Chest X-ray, AP view. Patient: 11 years old, sex F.
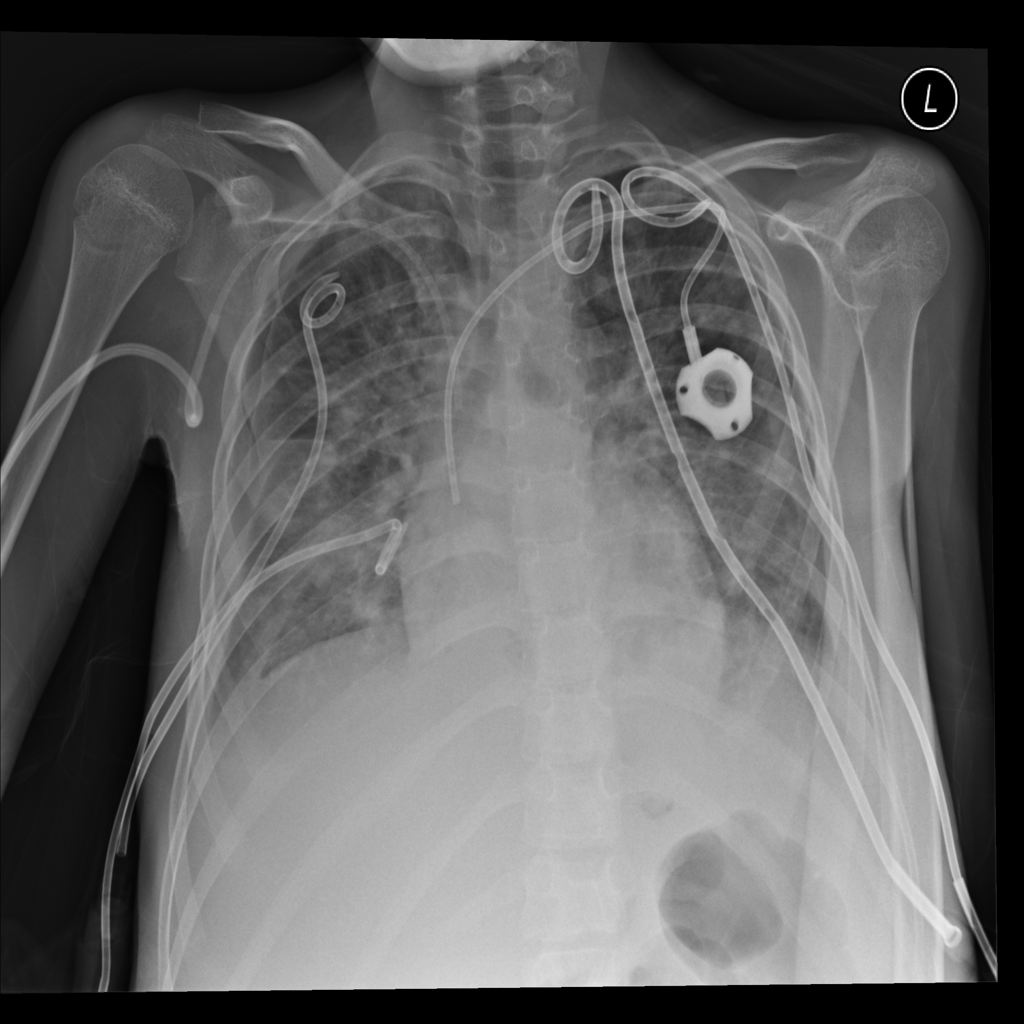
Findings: Effusion, Pneumothorax